Question: In the old version of Chrome (not sure which version, I know it was quite some time ago), I could type the following into a console using the Chrome Developer Tools, and it would give me all associated properties of the newly created object:
'''
document.createElement('a');
'''
Now, when I do the same, I'm given very little back, and I can barely do anything with the returned item in the console, whereas I would just like to inspect it.

How do I view all the properties of this element, etc. as with the old version of Chrome - so I can inspect all properties and their values?
Many thanks.
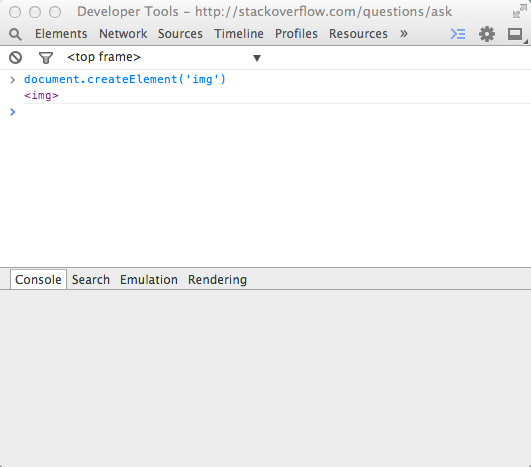
Answer: '''
var a = document.createElement('a');
console.dir(a)
'''